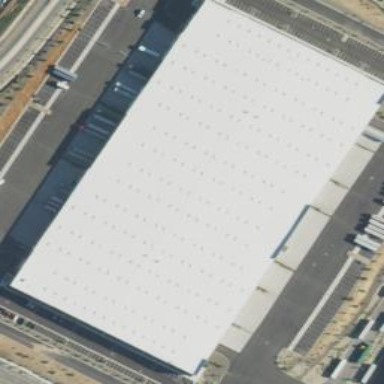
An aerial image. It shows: Warehouse.